Breast ultrasound image
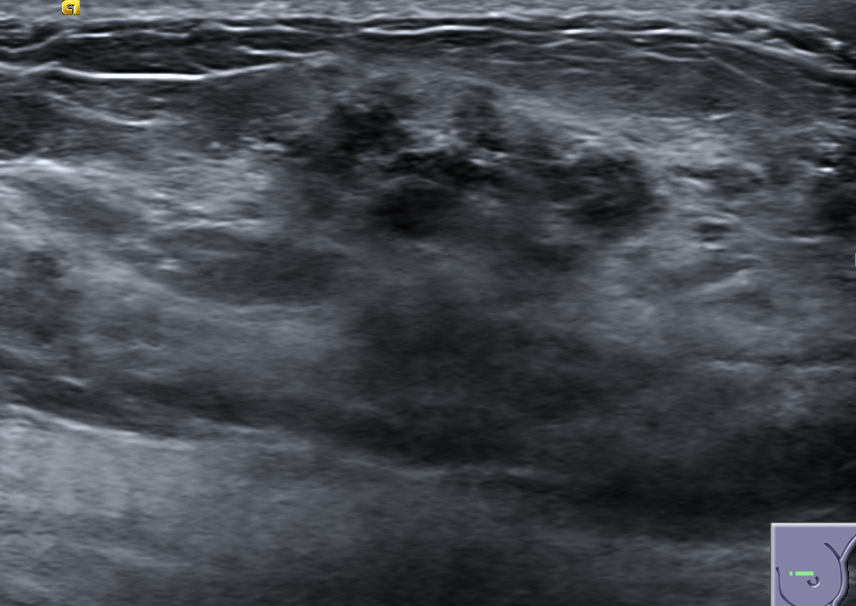
Diagnosis: malignant